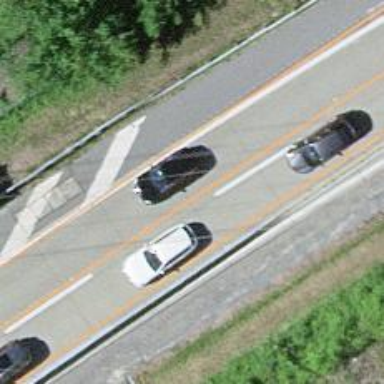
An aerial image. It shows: Asphalt motorway.